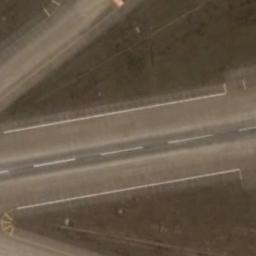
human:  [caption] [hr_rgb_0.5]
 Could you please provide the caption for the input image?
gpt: The runway is surrounded by grass .

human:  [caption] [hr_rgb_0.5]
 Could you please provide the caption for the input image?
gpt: The runway connects some other roads and some center line markings are on the runway .

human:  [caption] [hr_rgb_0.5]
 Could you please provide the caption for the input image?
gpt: The runway is on the bare land .

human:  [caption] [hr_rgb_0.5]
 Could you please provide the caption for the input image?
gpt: Next to the two runways are brown bare ground with short white lines on the runways .

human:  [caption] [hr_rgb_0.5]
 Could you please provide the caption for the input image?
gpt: There are brown bare land near the runway .